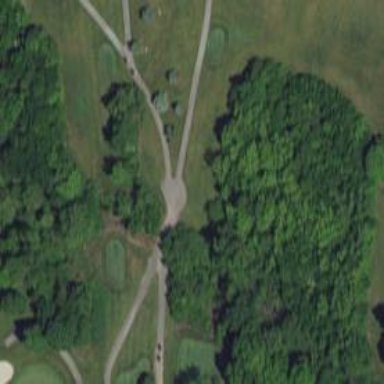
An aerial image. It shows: Path for both roads and golfers.